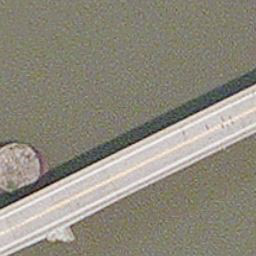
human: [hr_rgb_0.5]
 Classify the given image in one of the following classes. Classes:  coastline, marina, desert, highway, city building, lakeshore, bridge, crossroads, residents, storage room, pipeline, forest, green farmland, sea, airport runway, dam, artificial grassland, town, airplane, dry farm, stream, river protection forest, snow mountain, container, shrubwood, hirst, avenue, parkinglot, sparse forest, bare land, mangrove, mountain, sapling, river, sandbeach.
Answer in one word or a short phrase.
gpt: bridge